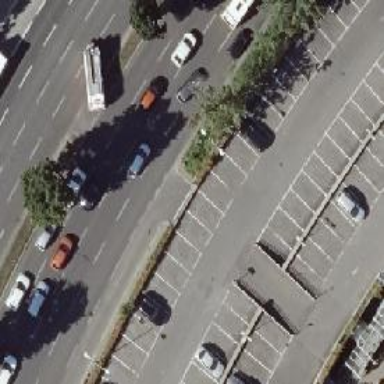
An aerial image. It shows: Entrance to multi-storey parking facility.